Interaction volume radius: 5 \u00c5
Interaction volume height: 15 \u00c5
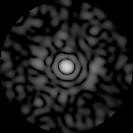
Disorder parameter: 0.8625